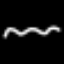
Label: squiggle